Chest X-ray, AP view. Patient: 76 years old, sex M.
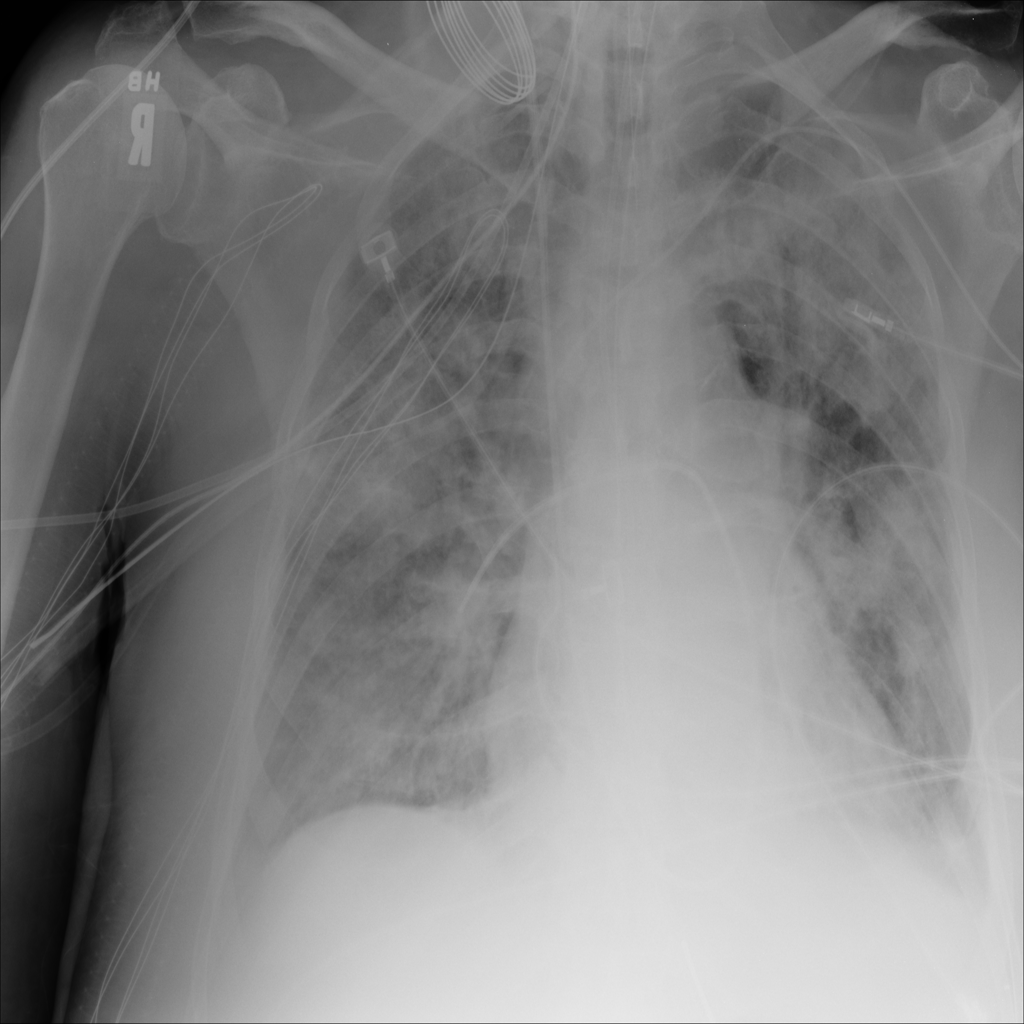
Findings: Infiltration